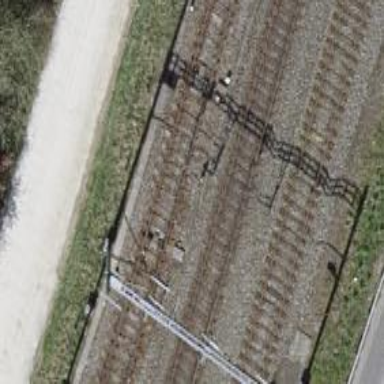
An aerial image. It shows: Single-track railway siding with electrified contact lines.